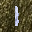
Label: 1